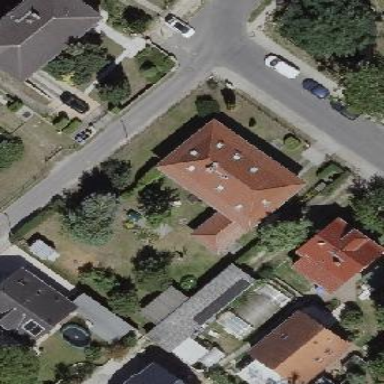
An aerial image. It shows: Detached building with hipped roof.